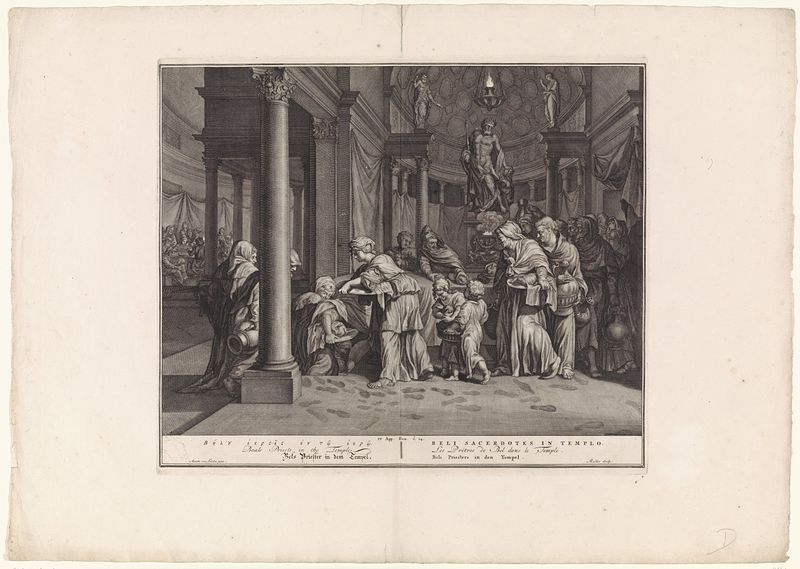
Titel: Bels priesters in de tempel
Künstler: Joseph Mulder
Standort: Amsterdam
Institution: Rijksmuseum
Schlagwörter: menschen, frau, lampe, säule, säulen, kind, skulptur, statue, church, column, columns, crowd, gathering, men, people, white, women, black, funeral, grey, woman, skulpturen, zeus, angels, greek, roman, child, drapes, tempel, black and white, sketch, sculpture, children, scene, clothes, rome, temple, statues, museum, pencil, religion, god, book, mourning, baby, pillar, neptun, plate, gesllschaft, jug, sacred, baptism, sick, pilgrim, architechture, collapse, dealth